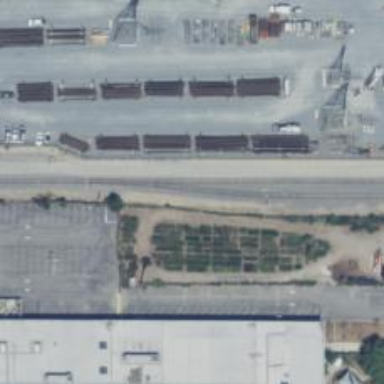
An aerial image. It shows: Railway siding for service.